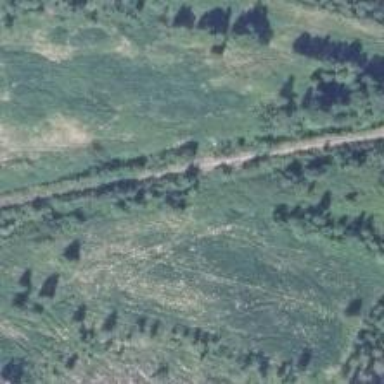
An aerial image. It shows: Abandoned railway.